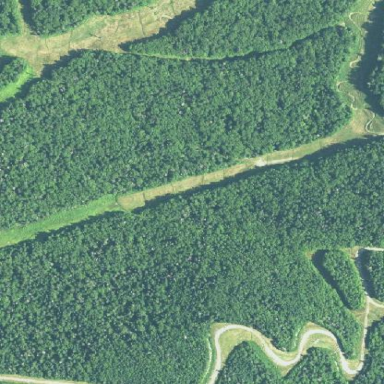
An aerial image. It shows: Beautiful woodland covered with trees.